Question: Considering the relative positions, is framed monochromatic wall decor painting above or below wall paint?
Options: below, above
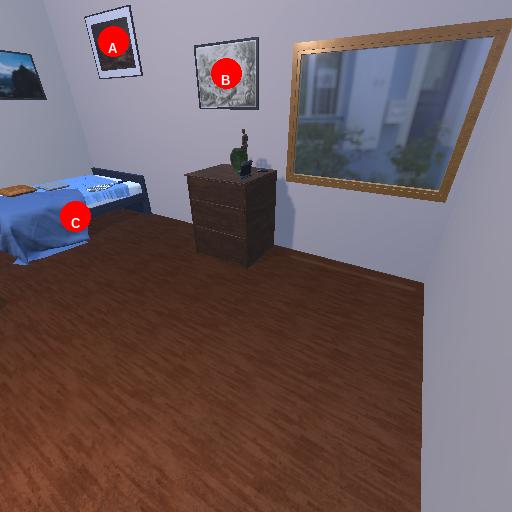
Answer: below